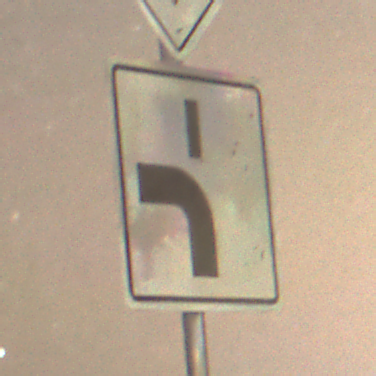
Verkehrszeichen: VerlaufVorfahrtsstrasse5
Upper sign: Vorfahrtsstrasse
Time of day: Night
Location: Outdoor (Suburban)
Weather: Clear
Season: NotSpecified
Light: Artificial